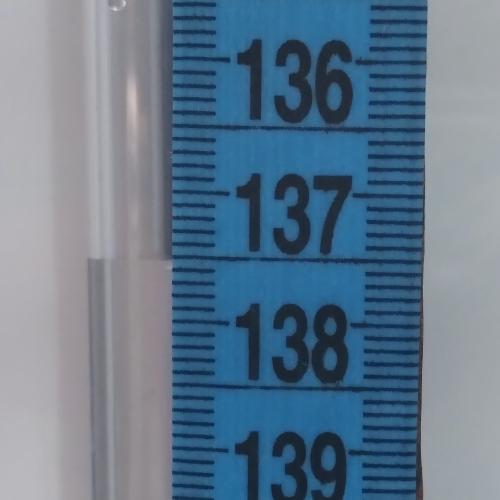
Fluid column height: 137.5 cm